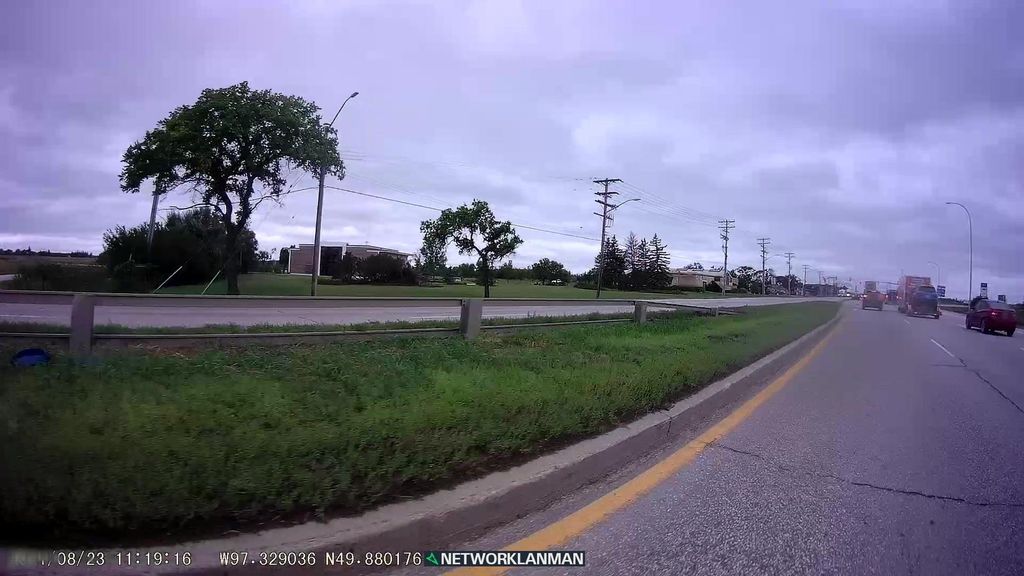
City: winnipeg